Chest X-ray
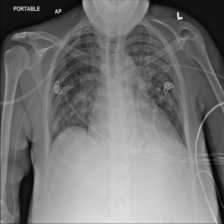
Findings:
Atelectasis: negative
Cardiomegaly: negative
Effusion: negative
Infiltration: negative
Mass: negative
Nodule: negative
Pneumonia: negative
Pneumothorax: negative
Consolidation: negative
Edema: negative
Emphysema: negative
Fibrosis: negative
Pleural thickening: negative
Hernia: negative